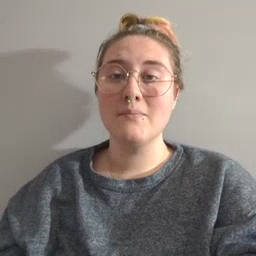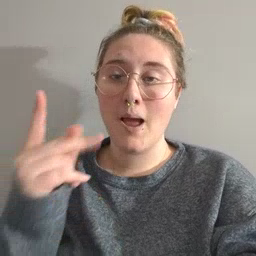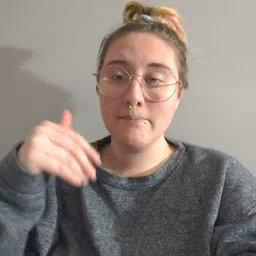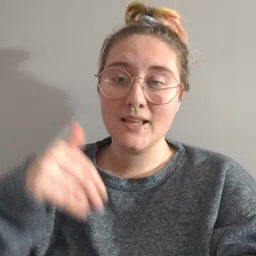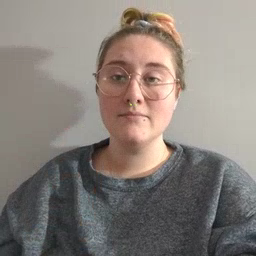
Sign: puppy